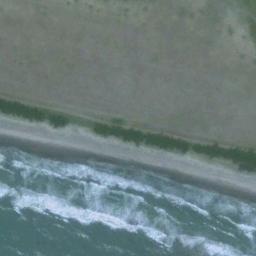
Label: beach